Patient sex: M
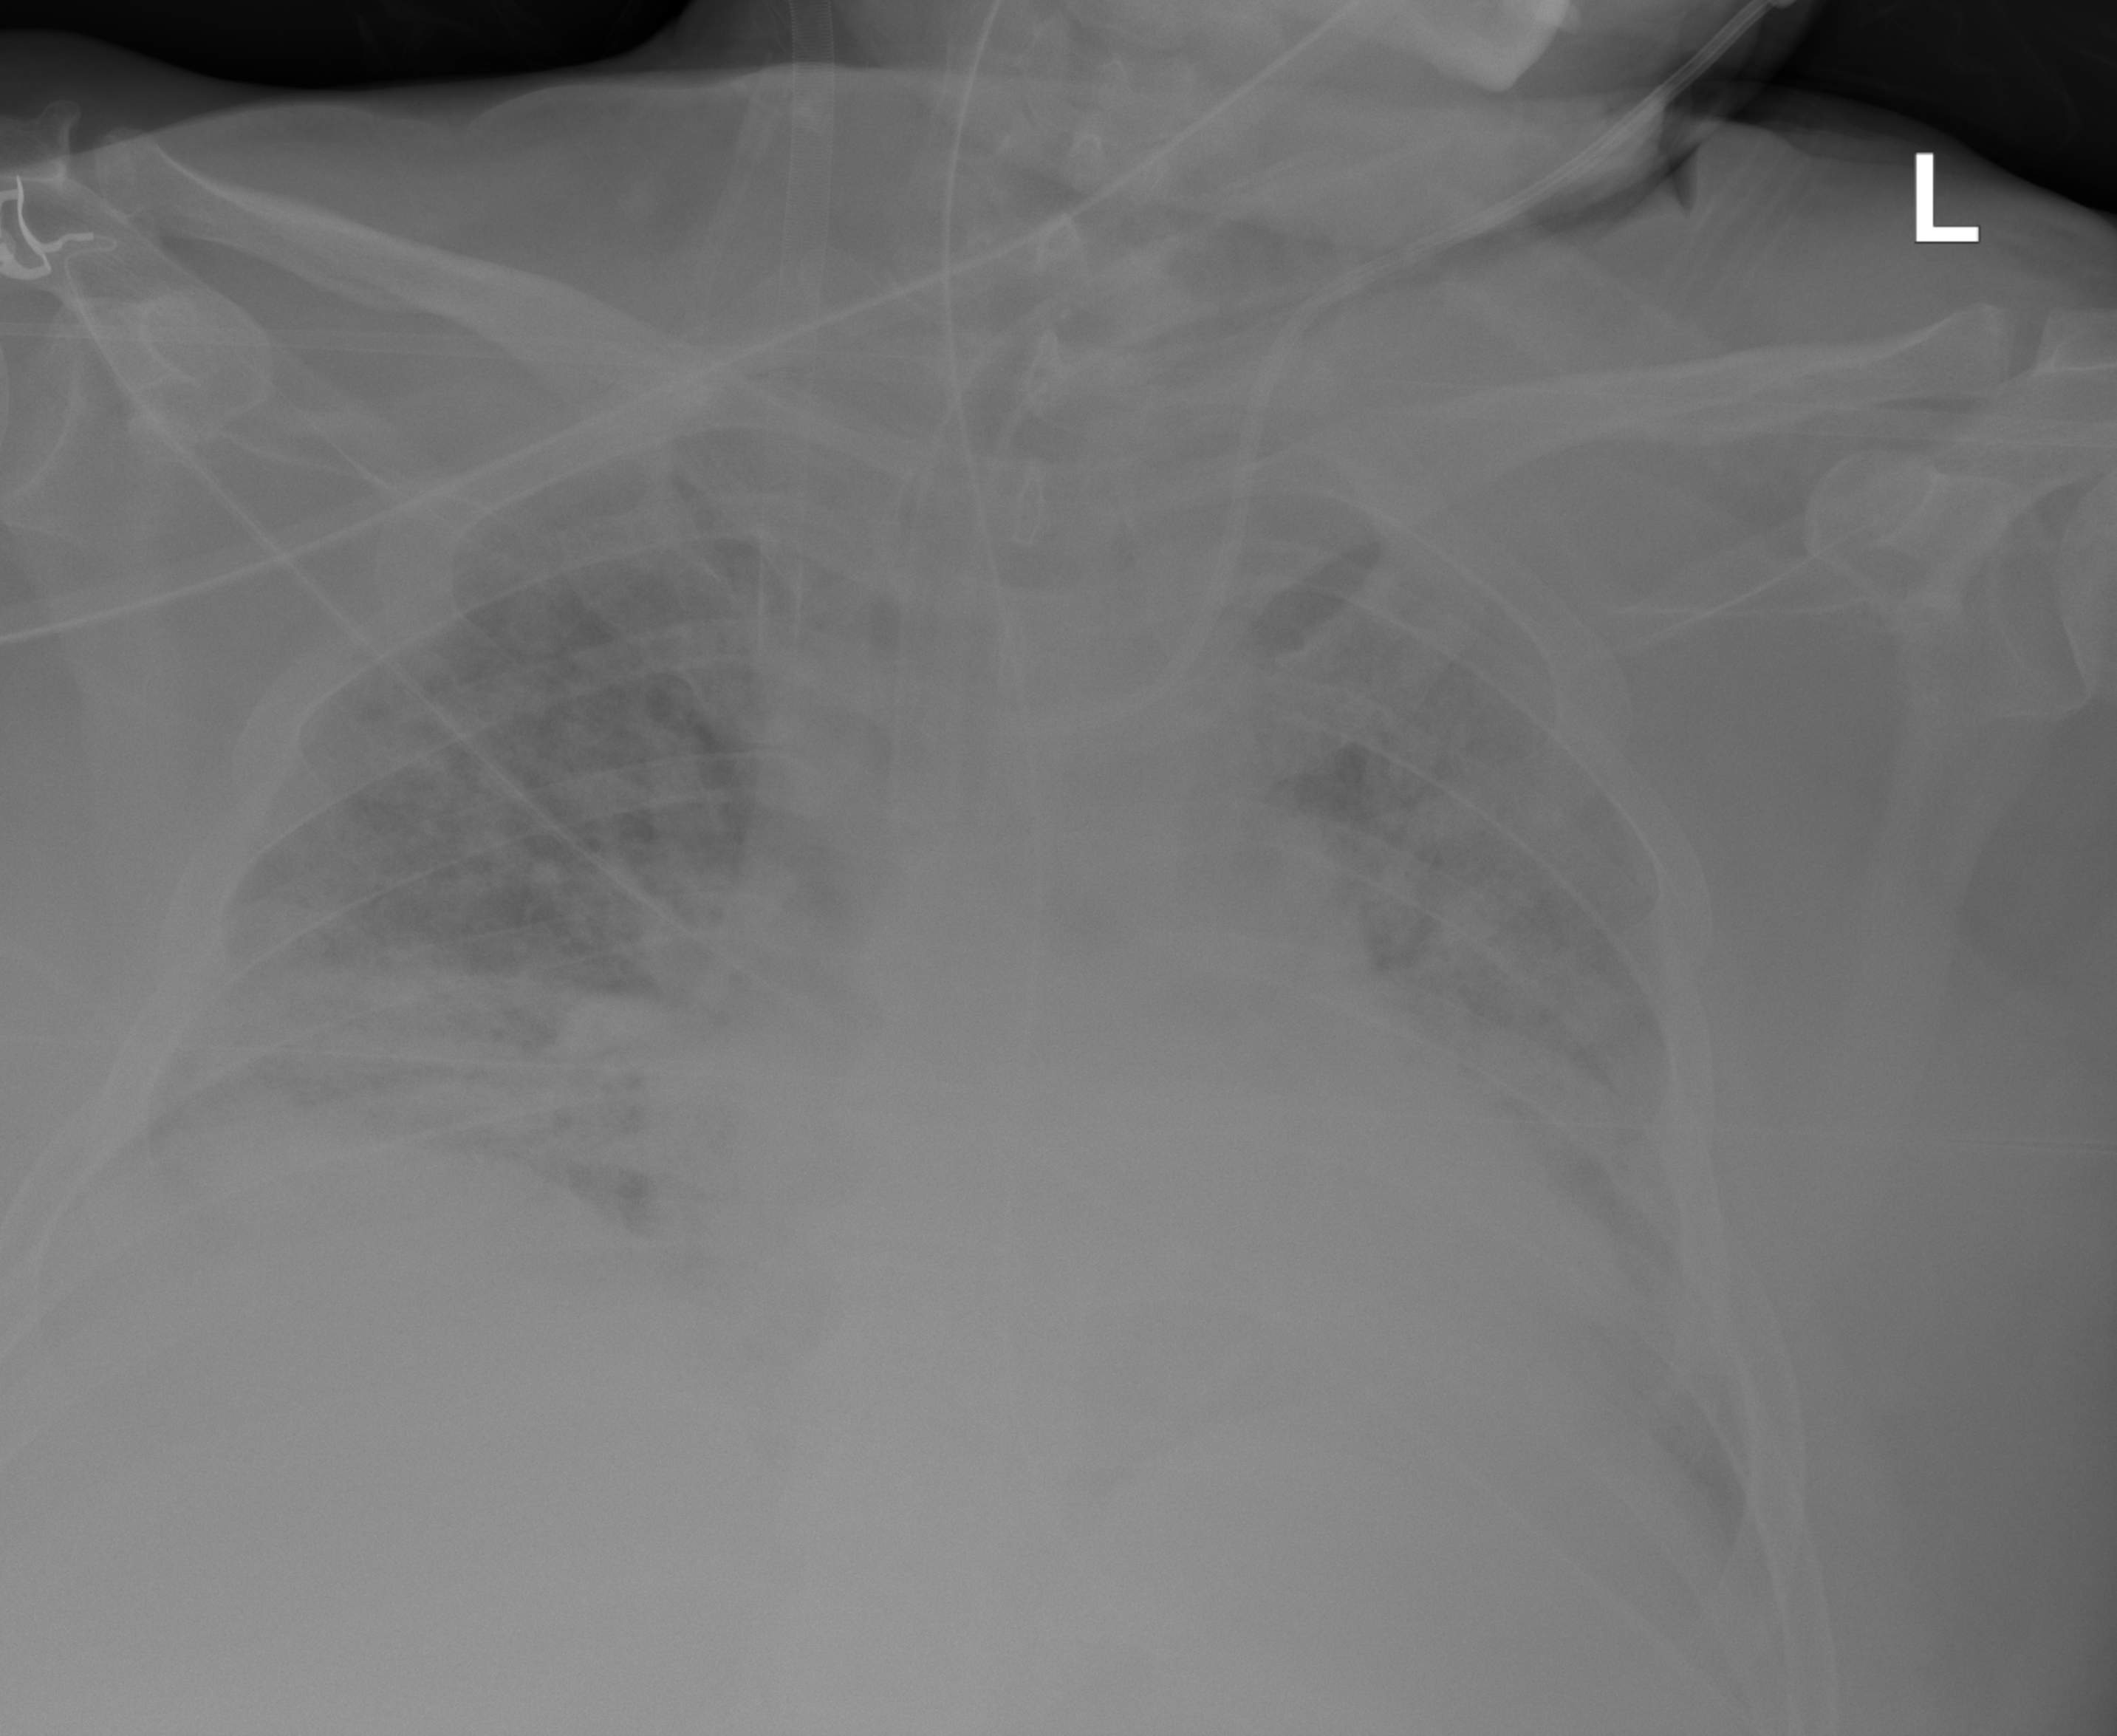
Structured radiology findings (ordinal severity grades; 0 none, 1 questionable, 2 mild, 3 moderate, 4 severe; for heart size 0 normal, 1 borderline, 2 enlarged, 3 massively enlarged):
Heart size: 1
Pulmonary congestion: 1
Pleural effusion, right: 0
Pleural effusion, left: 0
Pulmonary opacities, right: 3
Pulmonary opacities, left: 3
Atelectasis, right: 2
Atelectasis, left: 0